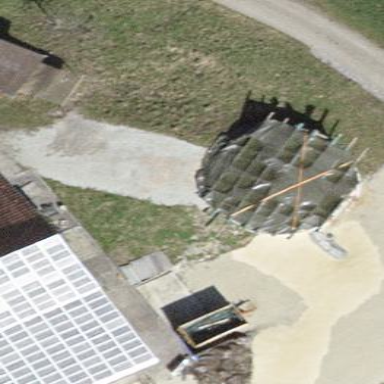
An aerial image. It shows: Storage tank that is man-made.